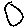
Label: circle